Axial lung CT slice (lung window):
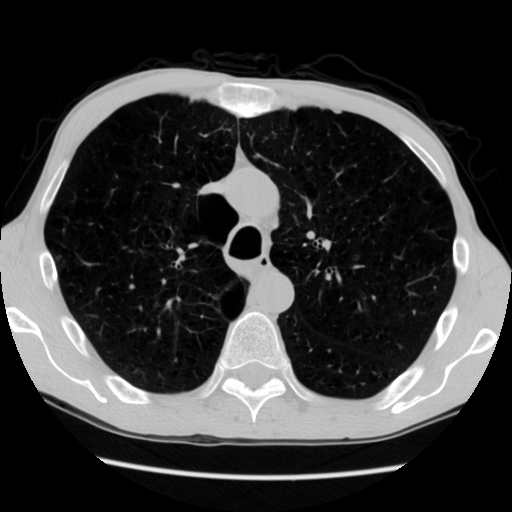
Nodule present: no